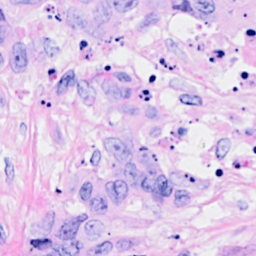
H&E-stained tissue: Breast